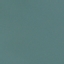
Label: SeaLake